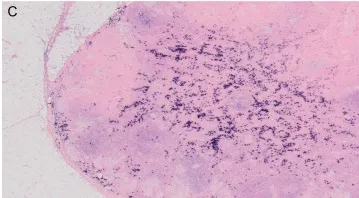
(C, D) No restriction of kappa or lambda light chains observed. (Kappa and lambda; 2x).
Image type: pathology (h&e)